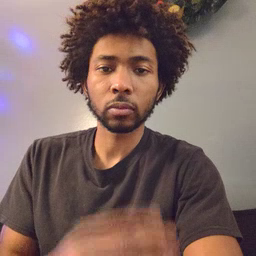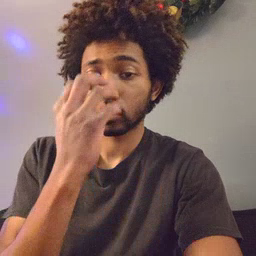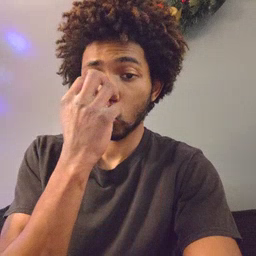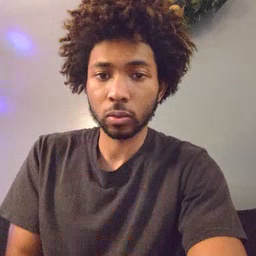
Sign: clown